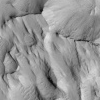
Atmospheric dust classification: not_dusty